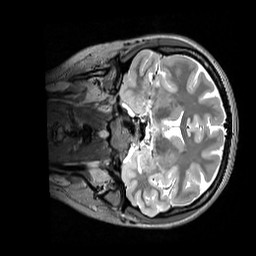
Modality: T2w
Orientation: coronal
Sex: female
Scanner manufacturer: siemens
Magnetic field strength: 3 T
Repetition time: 3.2 s
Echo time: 0.409 s